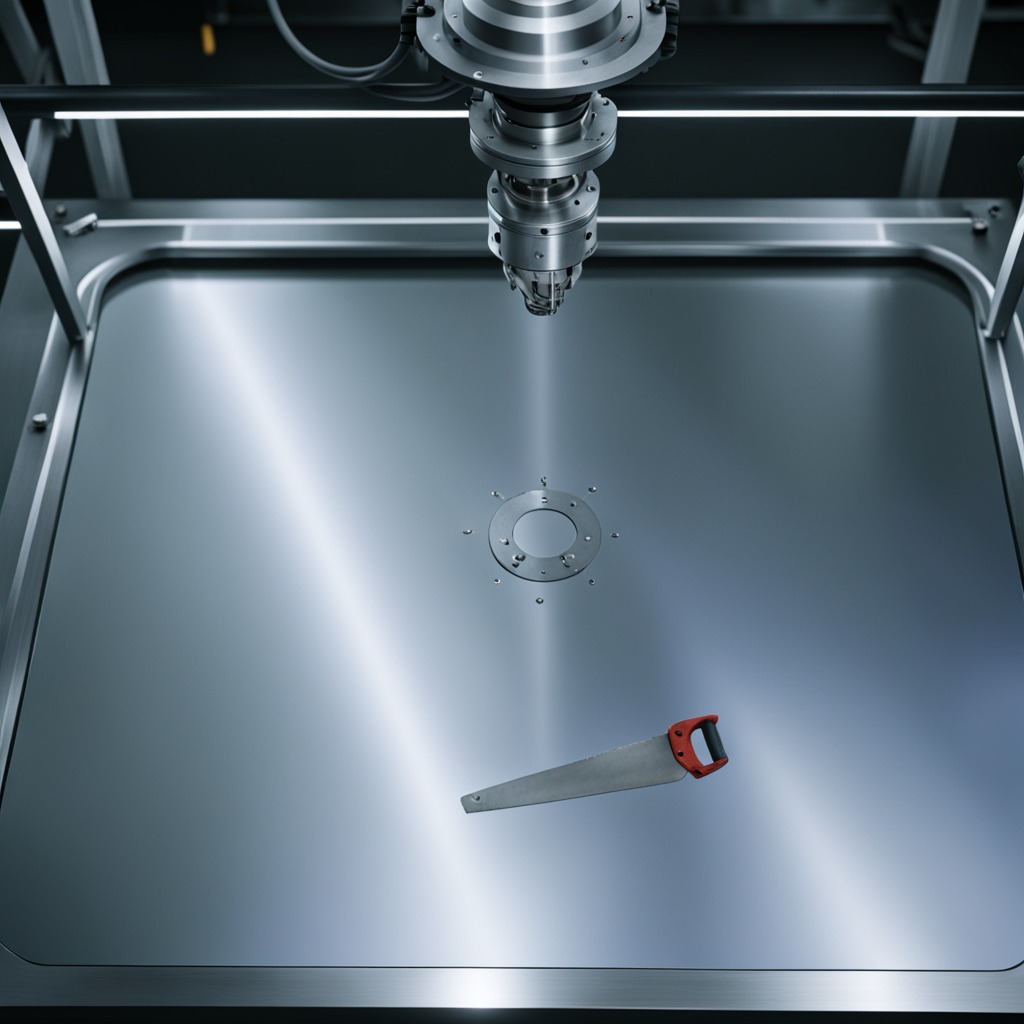
A handheld metal saw is lying on the metal table in a machine shop under fluorescent lights.